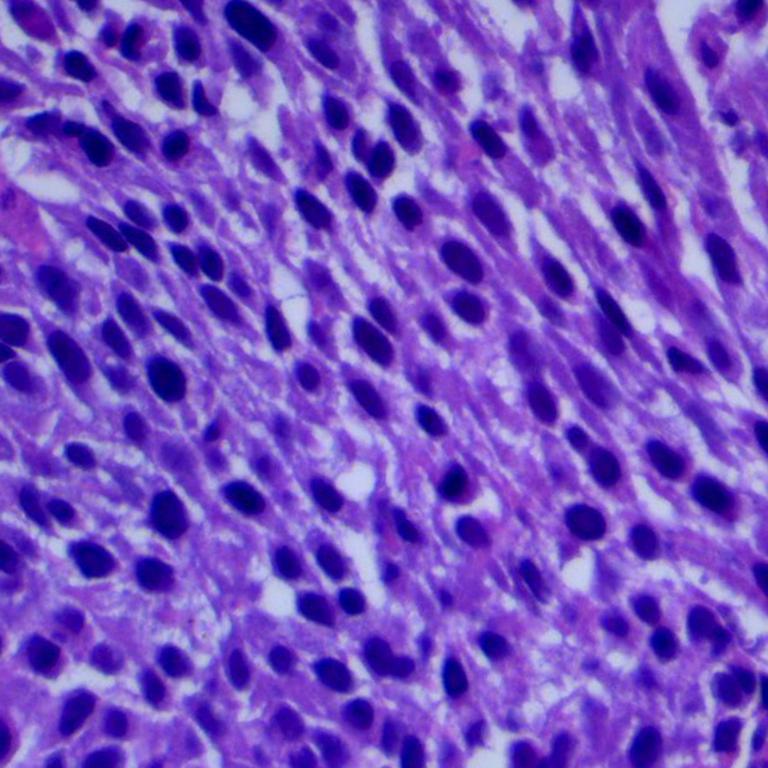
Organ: lung
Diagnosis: squamous carcinomas